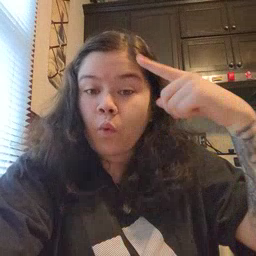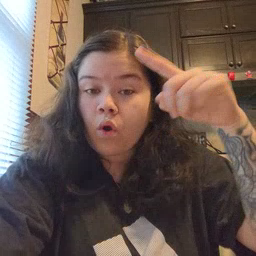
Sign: for